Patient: sex M, age 77
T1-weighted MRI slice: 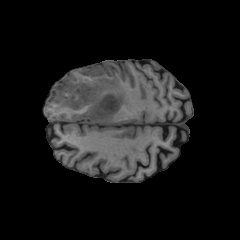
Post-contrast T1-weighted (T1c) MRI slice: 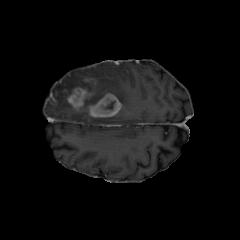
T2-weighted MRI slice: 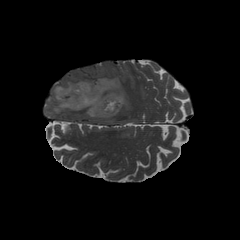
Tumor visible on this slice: yes
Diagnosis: Glioblastoma, IDH-wildtype
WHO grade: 4